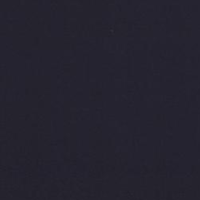
EUNIS habitat code: 14
Species observed at this site:
Podiceps cristatus
Gavia stellata